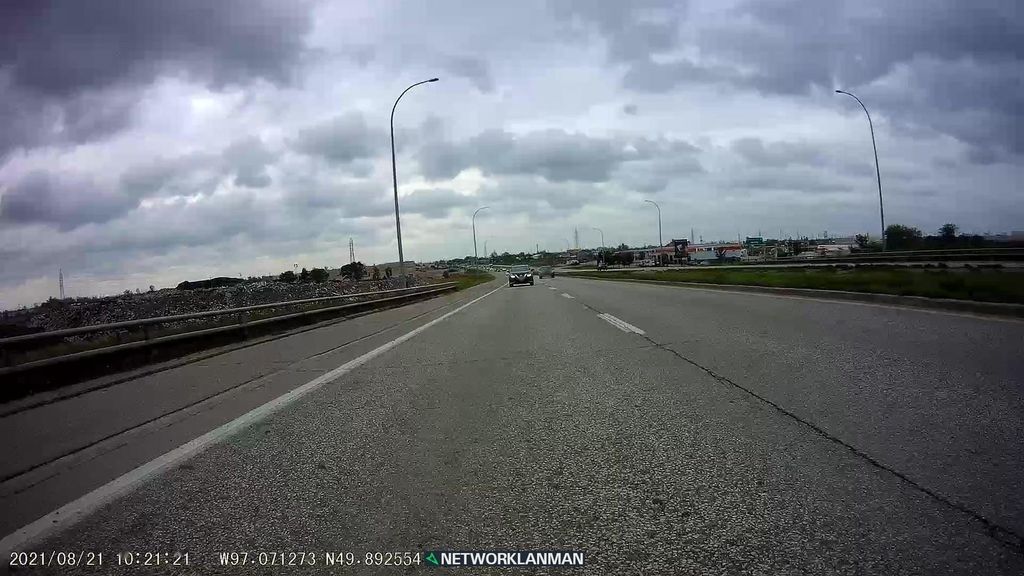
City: winnipeg